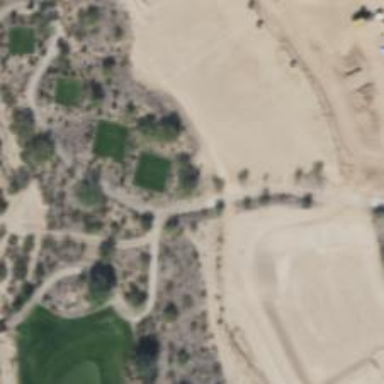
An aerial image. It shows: Grass area designated as golf tee.